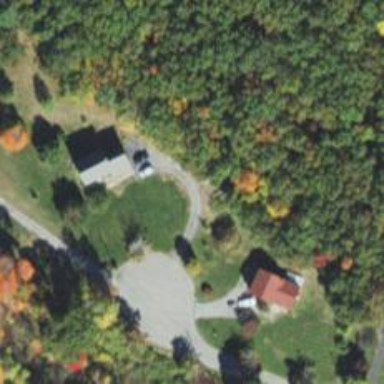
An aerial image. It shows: Driveway.